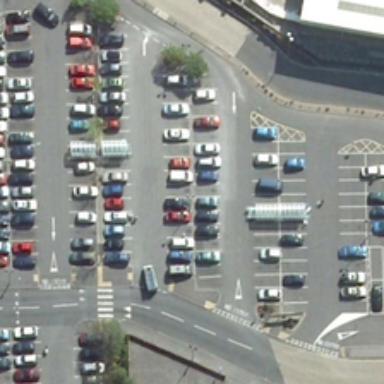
We can see a road passing through the parking lot near a white building .